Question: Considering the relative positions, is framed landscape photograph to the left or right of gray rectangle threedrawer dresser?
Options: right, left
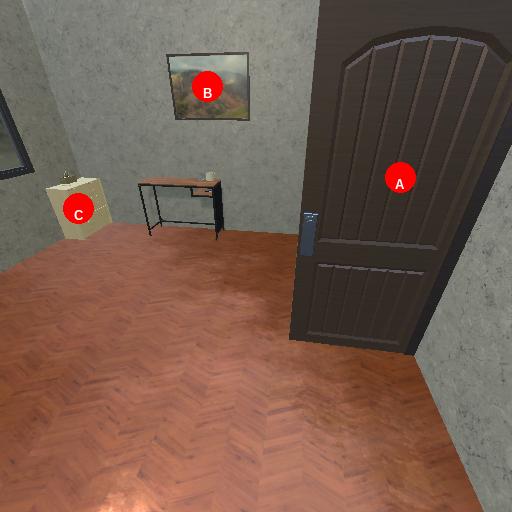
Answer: right